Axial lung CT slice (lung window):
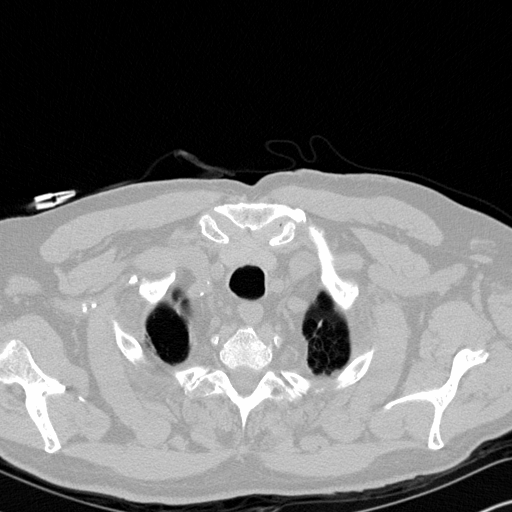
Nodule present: no